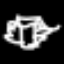
Label: angel